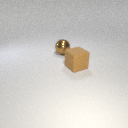
large brown rubber cube in front of large brown metal sphere